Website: slack
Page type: billing-address
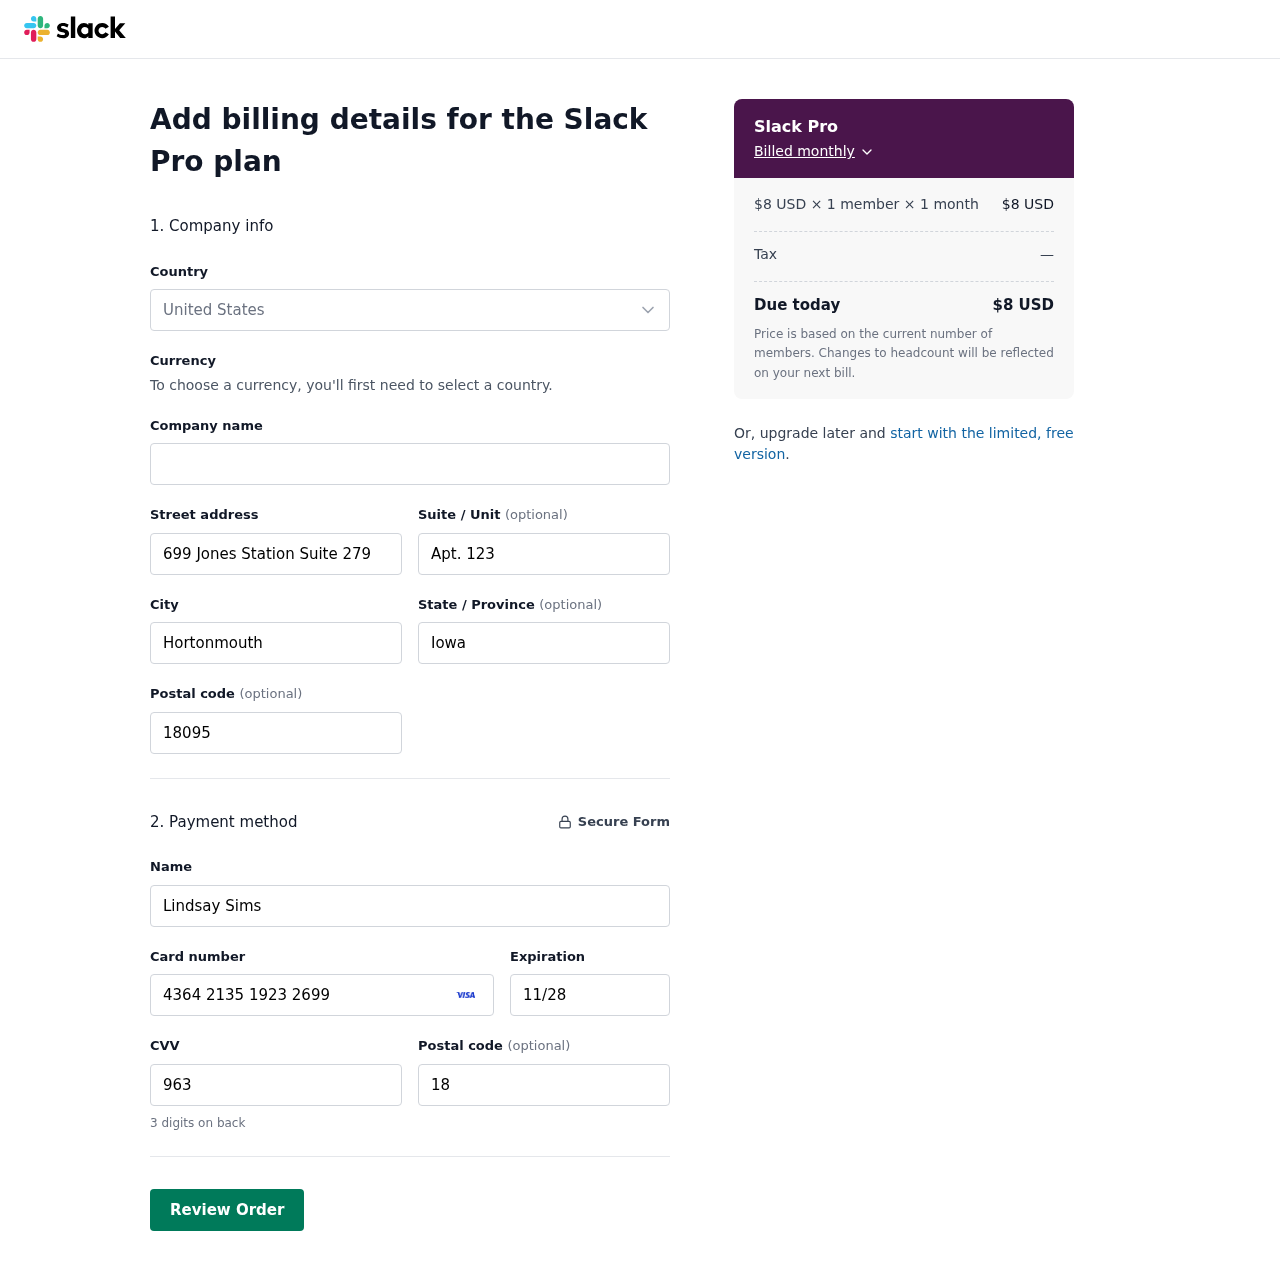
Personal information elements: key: PII_CARD_CVV
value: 963
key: PII_CARD_EXPIRY
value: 11/28
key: PII_CARD_NUMBER
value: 4364 2135 1923 2699
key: PII_CITY
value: Hortonmouth
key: PII_COUNTRY
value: United States
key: PII_FULLNAME
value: Lindsay Sims
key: PII_POSTCODE
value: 18095
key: PII_POSTCODE2
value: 18826
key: PII_STATE
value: Iowa
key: PII_STREET
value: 699 Jones Station Suite 279
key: PII_STREET2
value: Apt. 123
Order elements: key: ORDER_PLAN_PRICE
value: $8 USD
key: ORDER_NUM_MEMBERS
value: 1 member
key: ORDER_NUM_MONTHS
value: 1 month
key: ORDER_SUBTOTAL
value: $8 USD
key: ORDER_TAX
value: —
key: ORDER_TOTAL
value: $8 USD